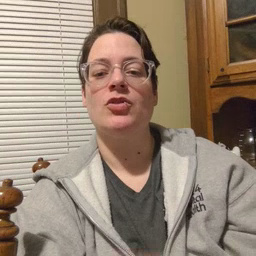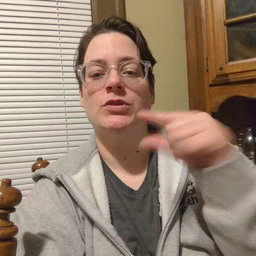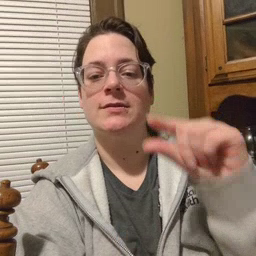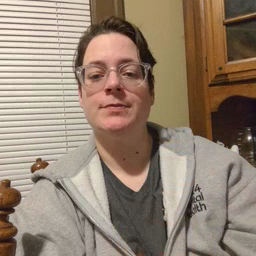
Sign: green